Question: I have a select list where the text within the options is too long as is getting cropped. Is it possible to make the text wrap instead so that all of it is visible?

<URL>
'''
<select>
<option>This is option 1</option>
<option>This is option 2</option>
</select>
select {
width: 92px;
}
'''
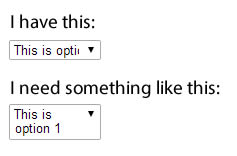
Answer: Using CSS to do this will only work in Chrome...
You can't do it just by using CSS, but you can use some jQuery for
a "look like" solution.
As you can see it behaves like you wanted - I'm wrapping the select box with a 'DIV'
and adding another one that will overlap the select box - he takes the select box fixed width minus
the button of the select box. Now I'm assigning to this div the same appearance as the select box +
The selected value.
Every time the select box will be changed the new value will be set in the mask we created and
the calculated new height will be set to the select box to.
Here is the jQuery code:
'''
$(function(){
var mYbrowser = detectBrows();
console.log(mYbrowser[0]);
$('select').each(function(index,ele){
//get current style and fixed width:
var renderWidth = $(ele).outerWidth();
var renderWidthFixed = renderWidth;
var borderstyle = $(ele).css("border-bottom-style");
var bordercolor = $(ele).css("border-bottom-color");
var borderwidth = $(ele).css("border-bottom-width");
var font = $(ele).css("font");
var defaultValue = $(ele).val();
if (borderwidth == "0px") { borderwidth = "1px"; /*FF*/ }
$(ele).css({ cursor:"pointer" });
// set by browser (different buttons):
var borderRightParsed = borderwidth +" " + borderstyle + " " + bordercolor;
var topParsed = Math.round(parseInt(borderwidth.replace(/[^0-9\.]+/g,"")));
switch(mYbrowser[0]) {
case "MSIE": renderWidthFixed = renderWidth-28; break;
case "I": renderWidthFixed = renderWidth-28; break;
case "Chrome": renderWidthFixed = renderWidth-30; break;
case "Firefox":
renderWidthFixed = renderWidth-27;
borderRightParsed= "0";
if (index > 0) topParsed++;
break;
}
//wrap + add a overlapping layer that will hide content and calculate the correct height:
$(ele).wrap($('<div />').css({width:renderWidth, margin:0, padding:0, position:"relative"}));
$(ele).after($("<div>" + defaultValue + "</div>")
.css({
minHeight:20,
padding:"5px 0px 5px 8px",
width:renderWidthFixed,
backgroundColor:"white",
whiteSpace:"pre-wrap",
position:"absolute",
borderRight:borderRightParsed,
top:topParsed,
cursor:"default",
left:borderwidth,
font:font
})
);
//set select box new height:
setHeight(ele);
//append change behavior:
$(ele).change(function(){
$(ele).next('div').text($(ele).val());
setHeight(ele);
});
});
function setHeight(ele) {
var newHeight = $(ele).next('div').outerHeight();
$(ele).height(newHeight);
}
function detectBrows(){
var ua= navigator.userAgent, tem,
M= ua.match(/(opera|chrome|safari|firefox|msie|trident(?=\/))\/?\s*(\d+)/i) || [];
if(/trident/i.test(M[1])){
tem= /rv[ :]+(\d+)/g.exec(ua) || [];
return 'IE '+(tem[1] || '');
}
if(M[1]=== 'Chrome'){
tem= ua.match(/OPR\/(\d+)/)
if(tem!= null) return 'Opera '+tem[1];
}
M= M[2]? [M[1], M[2]]: [navigator.appName, navigator.appVersion, '-?'];
if((tem= ua.match(/version\/(\d+)/i))!= null) M.splice(1, 1, tem[1]);
return M;
}
});
'''
Its simple and not complicated - the problem is that the select box element behave
and look different on each browser.
I added a small quick function to detect which browser is used and fine tuning his
unique values.
This method can be Improved but that's a good starting point.
Shlomo